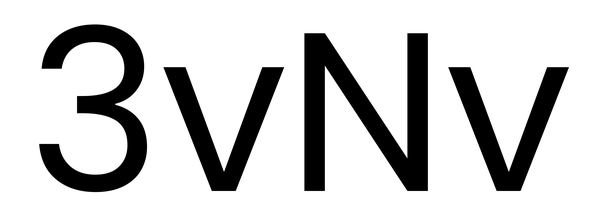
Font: Poppins-Regular